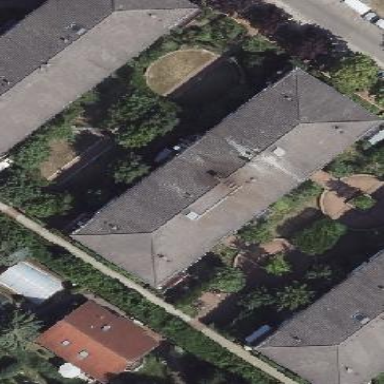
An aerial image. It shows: Hipped roof on apartment building.